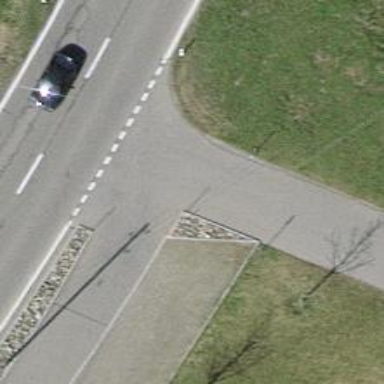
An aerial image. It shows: Asphalt parking aisle designated as service road.